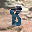
Label: 8